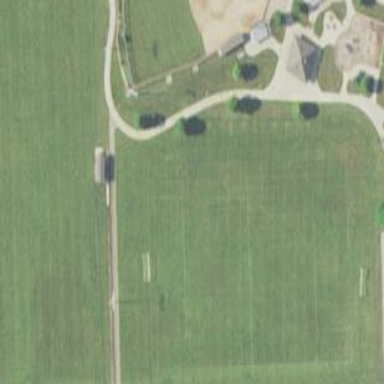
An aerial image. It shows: Soccer pitch designated for leisure and sports activities.